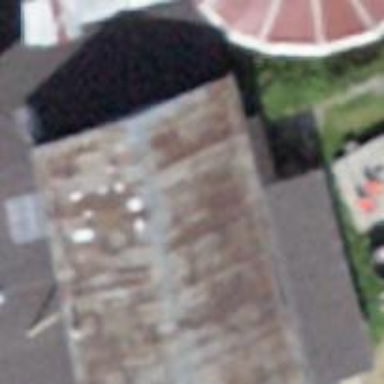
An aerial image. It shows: Restaurant.